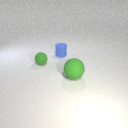
small green rubber sphere in front of small blue rubber cylinder